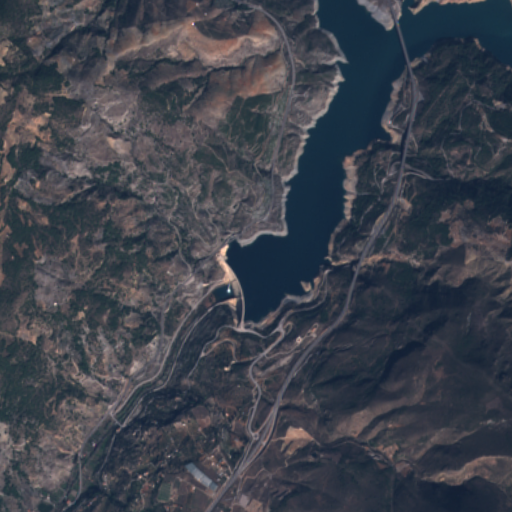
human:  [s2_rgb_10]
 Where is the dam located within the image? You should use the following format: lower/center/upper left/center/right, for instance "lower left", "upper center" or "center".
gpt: The dam is located in the center of the image.
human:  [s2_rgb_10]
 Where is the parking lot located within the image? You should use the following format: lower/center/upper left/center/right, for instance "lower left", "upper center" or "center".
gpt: The parking lot is located in the center of the image.
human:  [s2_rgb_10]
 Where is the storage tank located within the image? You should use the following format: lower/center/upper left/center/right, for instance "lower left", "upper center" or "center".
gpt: The storage tank is located in the lower center of the image.
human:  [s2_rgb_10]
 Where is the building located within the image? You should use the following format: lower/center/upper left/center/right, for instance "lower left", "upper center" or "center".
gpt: There is no building in the image.